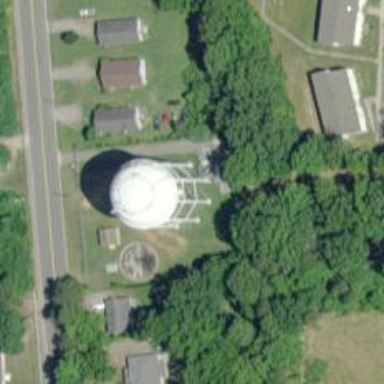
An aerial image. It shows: Water tower that is man-made.